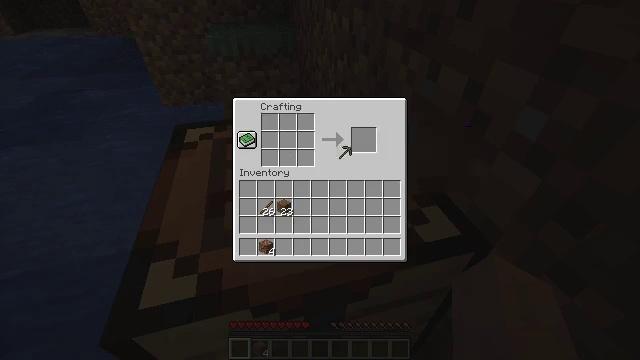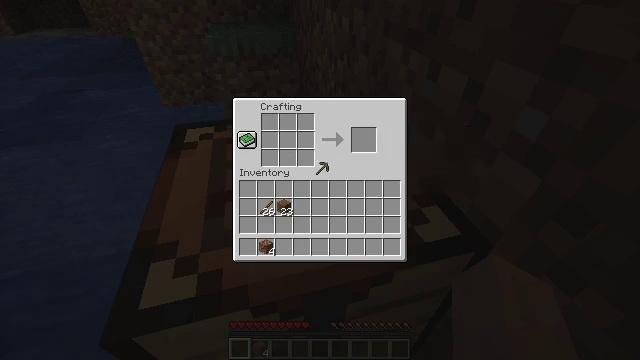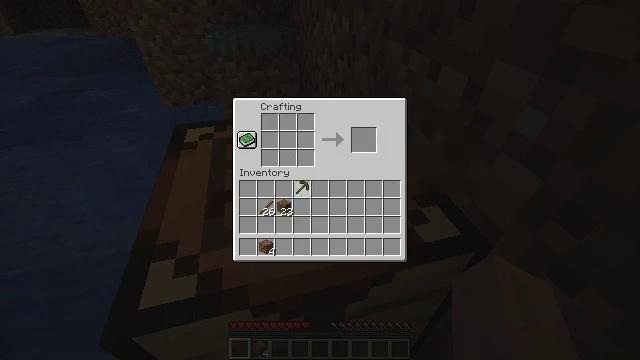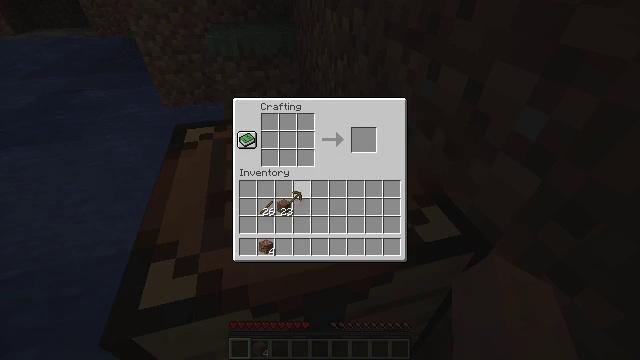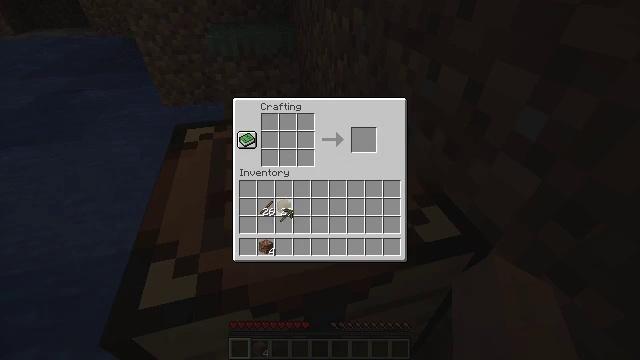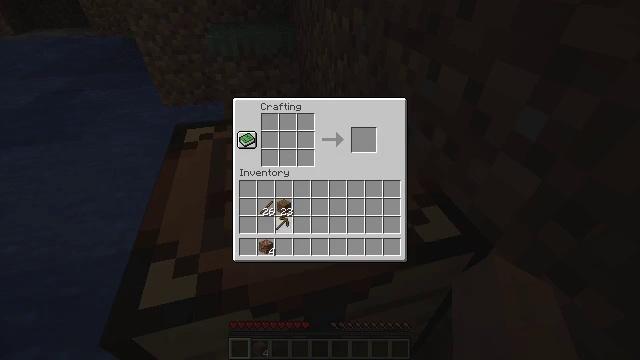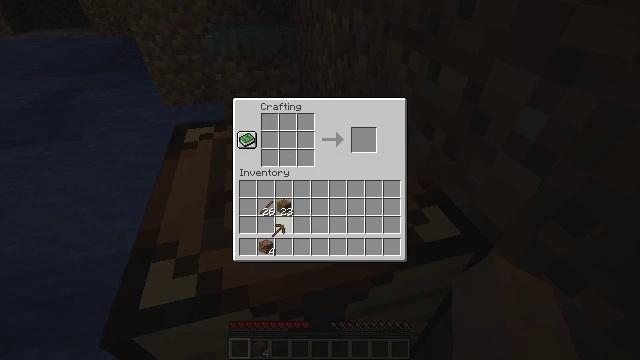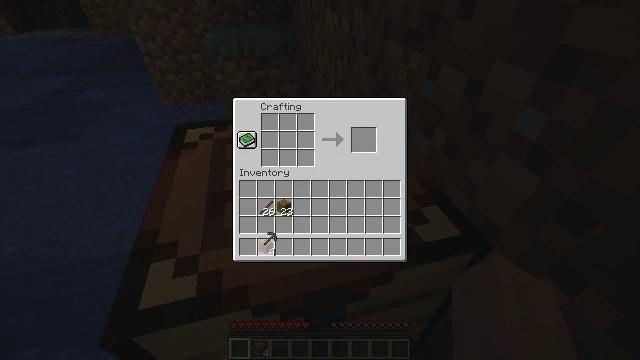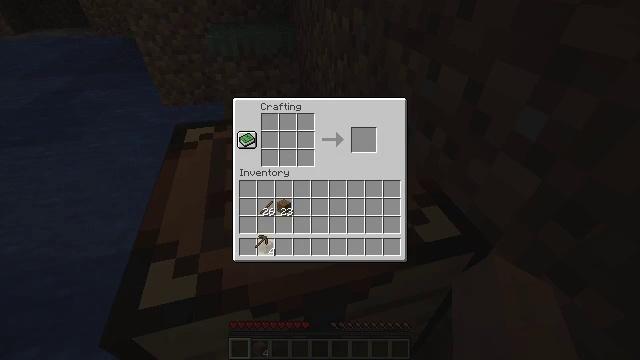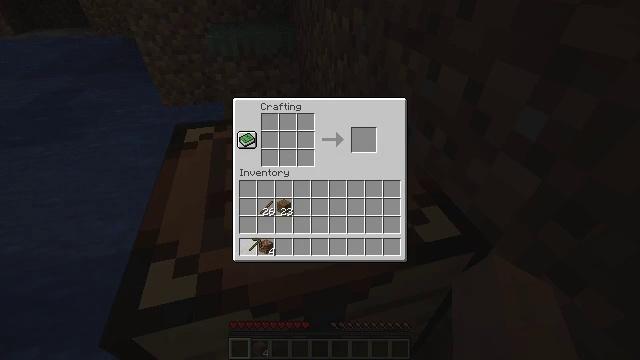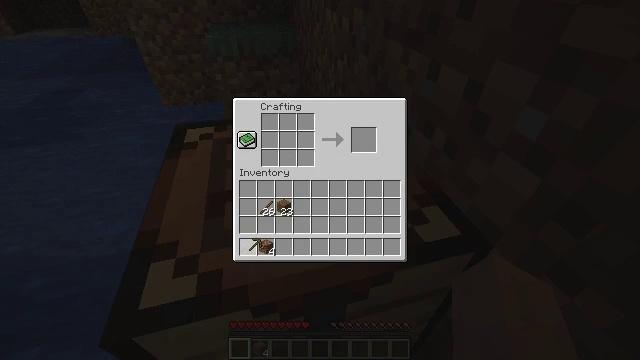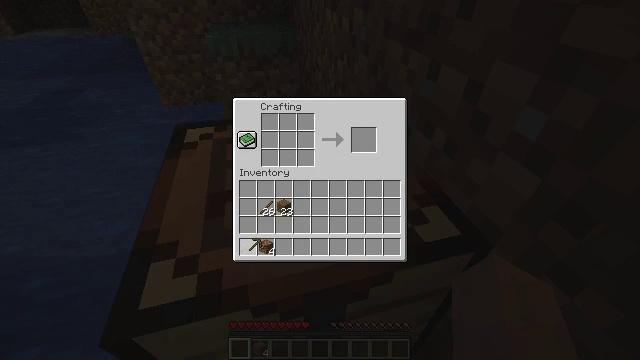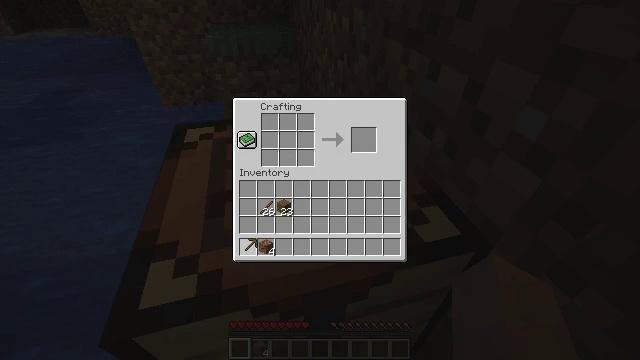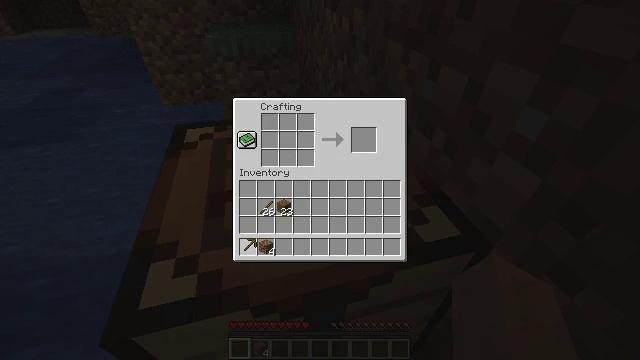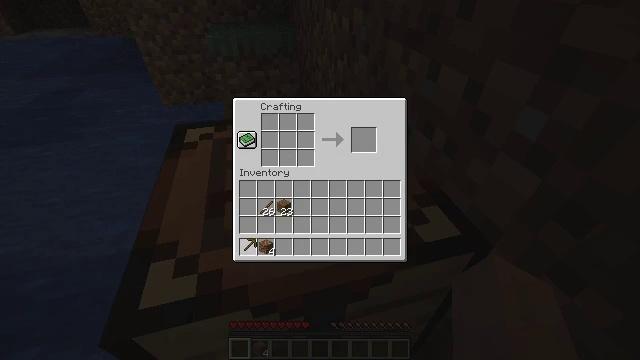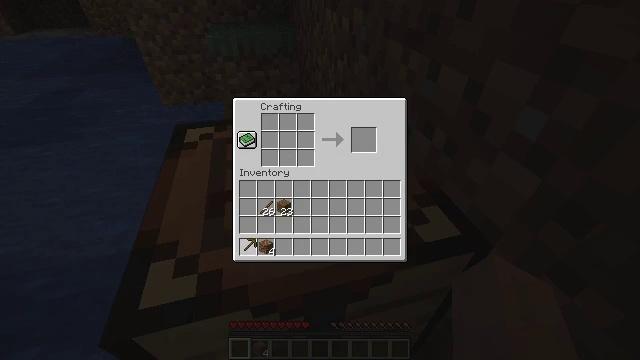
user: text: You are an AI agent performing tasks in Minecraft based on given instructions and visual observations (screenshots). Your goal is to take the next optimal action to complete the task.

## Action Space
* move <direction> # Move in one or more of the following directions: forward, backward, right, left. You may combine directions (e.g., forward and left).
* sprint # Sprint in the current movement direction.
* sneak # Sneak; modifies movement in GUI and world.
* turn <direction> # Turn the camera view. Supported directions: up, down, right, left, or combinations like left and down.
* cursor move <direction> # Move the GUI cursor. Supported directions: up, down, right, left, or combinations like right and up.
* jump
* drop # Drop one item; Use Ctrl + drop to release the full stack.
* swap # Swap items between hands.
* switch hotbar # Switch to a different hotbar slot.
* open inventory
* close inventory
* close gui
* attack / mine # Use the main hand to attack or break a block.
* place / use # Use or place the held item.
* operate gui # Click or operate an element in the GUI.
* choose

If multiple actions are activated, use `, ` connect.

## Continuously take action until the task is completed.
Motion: motion action
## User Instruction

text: Craft a wooden shovel using the crafting grid.
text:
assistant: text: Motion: cursor move left and down, open gui
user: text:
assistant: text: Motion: cursor move left and down
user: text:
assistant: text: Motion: cursor move left and down
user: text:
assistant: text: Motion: cursor move left and down
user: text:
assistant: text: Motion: cursor move down
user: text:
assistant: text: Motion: cursor move down
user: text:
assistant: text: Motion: cursor move left and down
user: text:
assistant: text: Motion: cursor move left
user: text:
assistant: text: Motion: no_op
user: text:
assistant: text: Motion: no_op
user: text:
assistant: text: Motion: no_op
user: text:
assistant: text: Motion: no_op
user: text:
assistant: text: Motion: no_op
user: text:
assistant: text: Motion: no_op
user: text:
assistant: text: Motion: no_op
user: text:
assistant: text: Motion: operate gui
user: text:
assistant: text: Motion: operate gui
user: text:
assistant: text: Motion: operate gui
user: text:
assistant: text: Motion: operate gui
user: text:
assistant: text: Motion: no_op
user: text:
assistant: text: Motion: no_op
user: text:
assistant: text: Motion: cursor move up
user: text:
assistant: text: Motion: cursor move up
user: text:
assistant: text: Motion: cursor move up
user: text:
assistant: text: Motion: no_op
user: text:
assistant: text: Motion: no_op
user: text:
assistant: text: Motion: no_op
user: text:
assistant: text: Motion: no_op
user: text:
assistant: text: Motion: no_op
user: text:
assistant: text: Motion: cursor move right and down